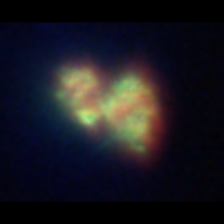
Taxon: Unknown_detritus
Group: Unknown